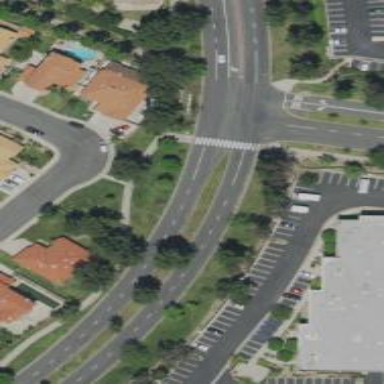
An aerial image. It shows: Marked crossing on the road.